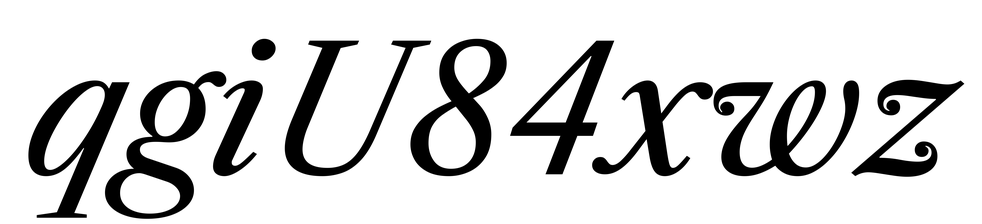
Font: LibreCaslonText-Italic_Italic